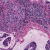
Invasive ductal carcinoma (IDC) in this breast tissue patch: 0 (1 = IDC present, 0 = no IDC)